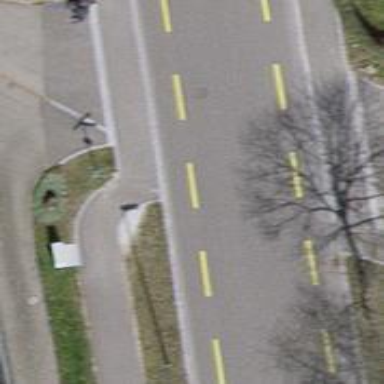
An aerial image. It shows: Tertiary road with asphalt surface. There is separate sidewalk and cycle lane on both sides of the road.